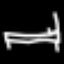
Label: bed